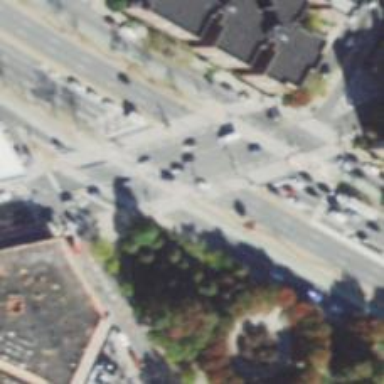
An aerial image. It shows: Footway located on traffic island.